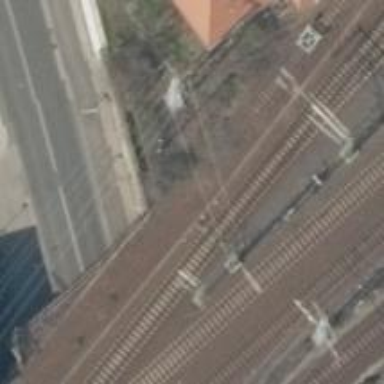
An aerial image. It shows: Abandoned railway siding.